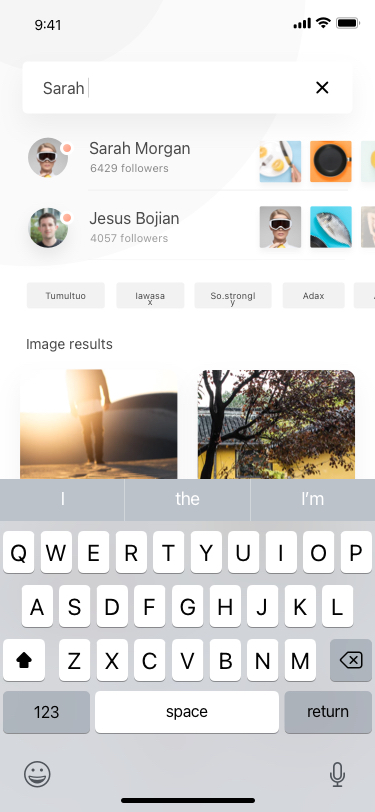
Text in this UI design:
Sarah
Tumultuo
Iawasax
Adax
Adax
So.strongly
Image results
4057 followers
Jesus Bojian
6429 followers
Sarah Morgan